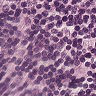
Metastatic tissue present: no